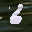
Label: 6